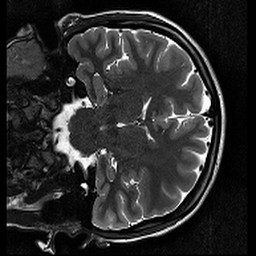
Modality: T2w
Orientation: coronal
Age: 23
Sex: female
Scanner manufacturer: siemens
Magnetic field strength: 3 T
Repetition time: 11.39 s
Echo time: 0.09 s